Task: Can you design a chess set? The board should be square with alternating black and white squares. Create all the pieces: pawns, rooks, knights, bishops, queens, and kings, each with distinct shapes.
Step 3861:
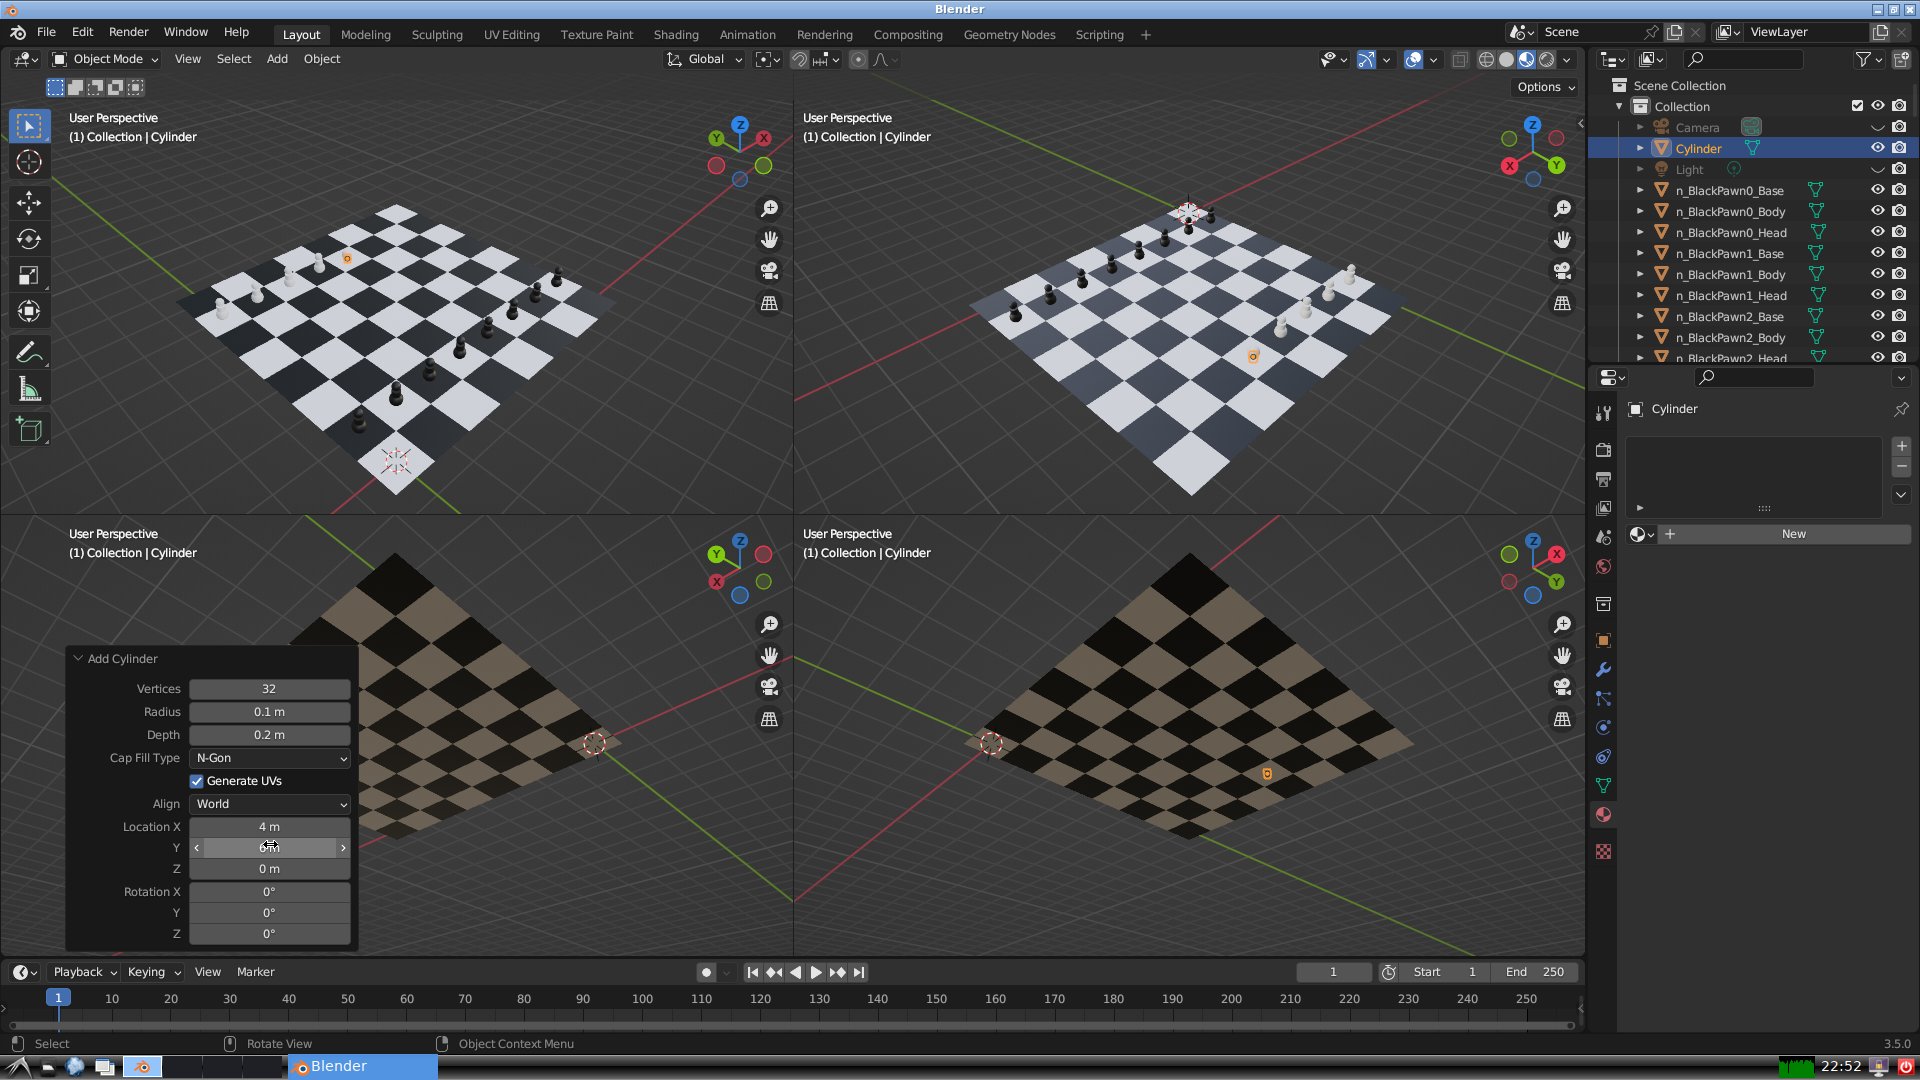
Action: {"mouse_move": [270, 868]}